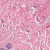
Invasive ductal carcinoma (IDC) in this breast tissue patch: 0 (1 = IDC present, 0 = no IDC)